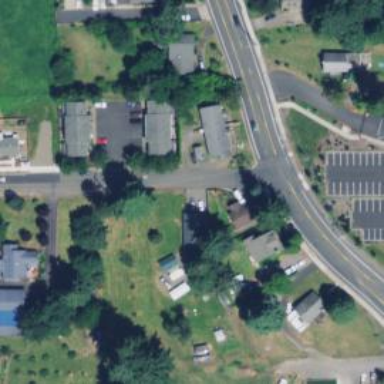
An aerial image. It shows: Residential road with sidewalk on the left.